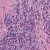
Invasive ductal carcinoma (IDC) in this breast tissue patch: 1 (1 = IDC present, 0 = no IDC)